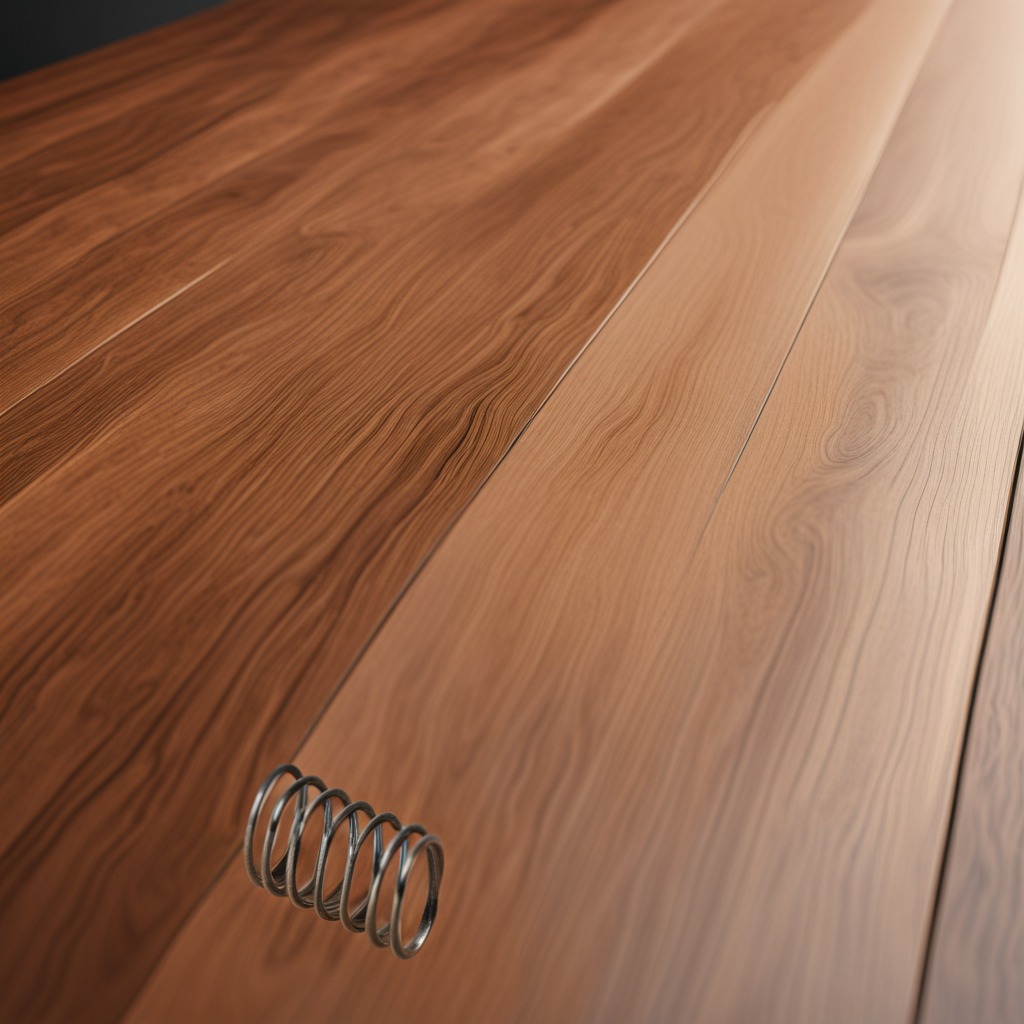
A coiled metal spring is lying on a wooden table.